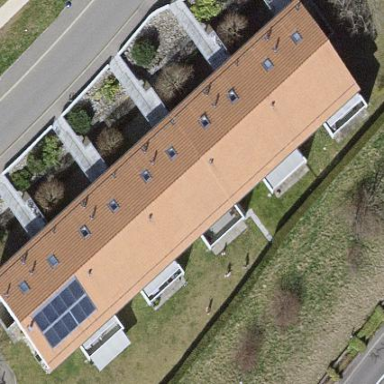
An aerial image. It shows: Simple and straightforward house.